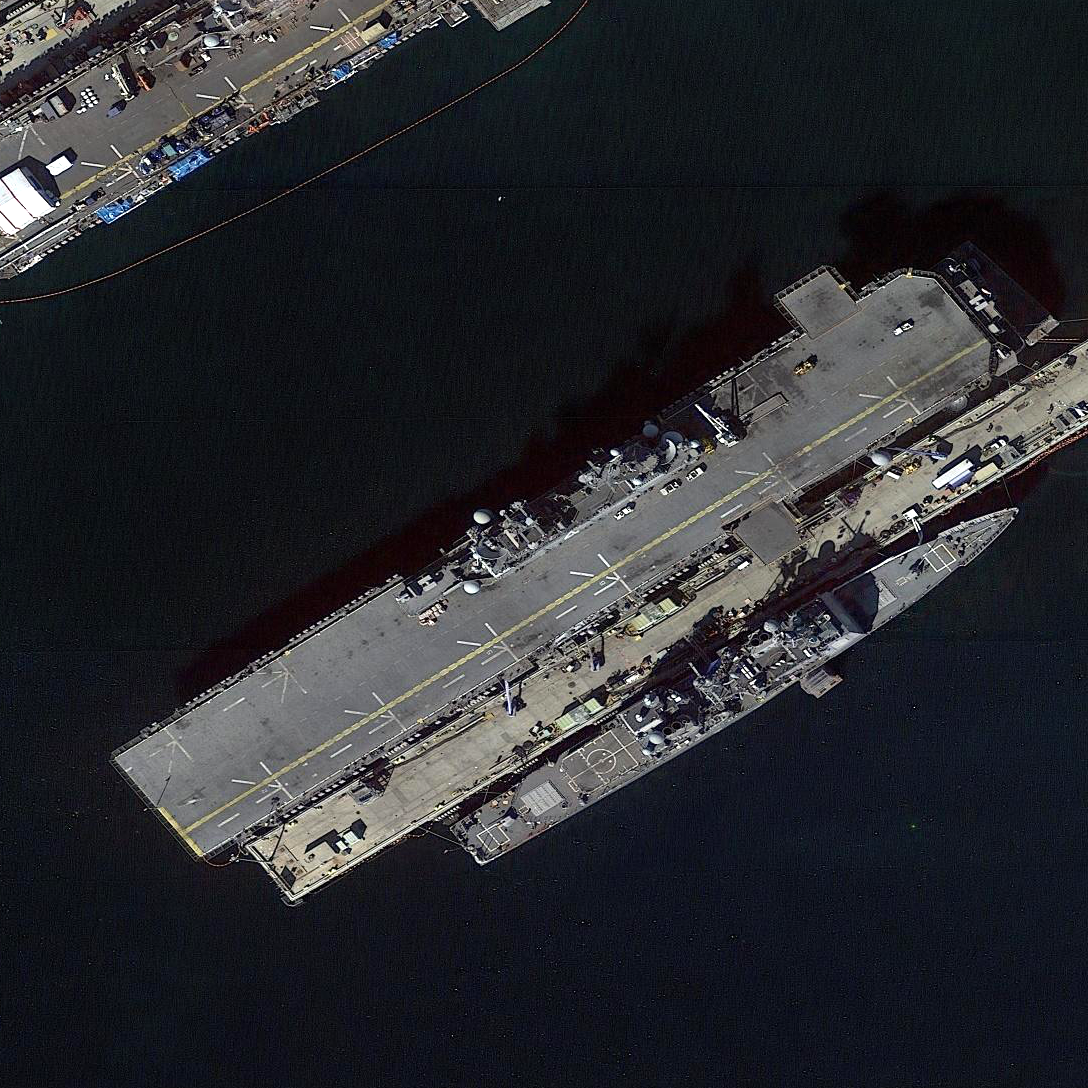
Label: assault